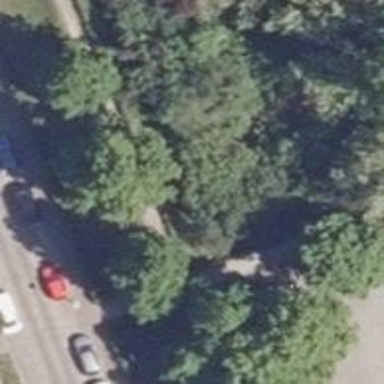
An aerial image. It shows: Row of broadleaved trees.